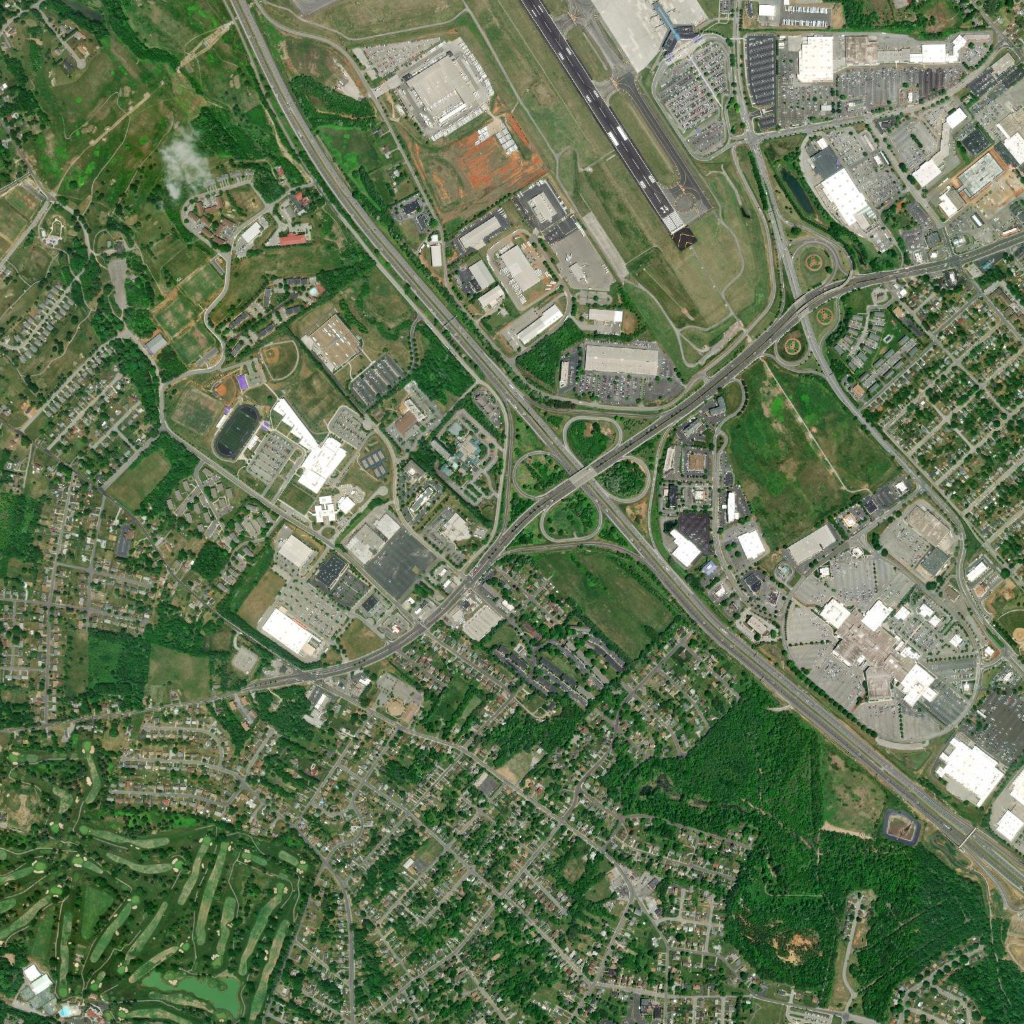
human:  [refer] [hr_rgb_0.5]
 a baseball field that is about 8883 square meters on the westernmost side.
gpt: <box>[[25, 33, 29, 37, 0]]</box>